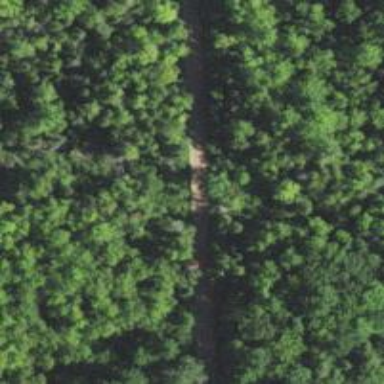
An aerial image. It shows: Culvert tunnel.